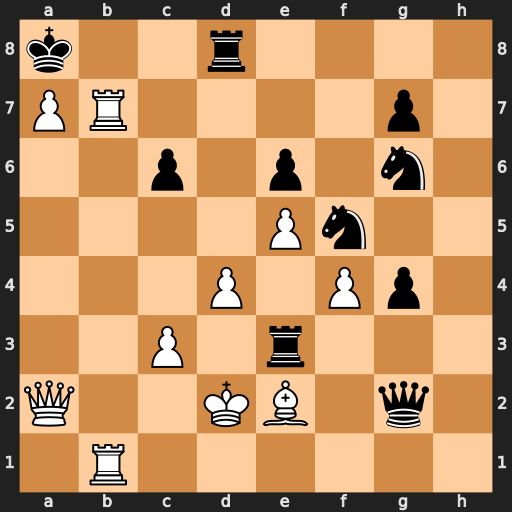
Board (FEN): k2r4/PR4p1/2p1p1n1/4Pn2/3P1Pp1/2P1r3/Q2KB1q1/1R6
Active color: w
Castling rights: -
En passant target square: -
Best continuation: Rb8+ Rxb8 axb8=Q#